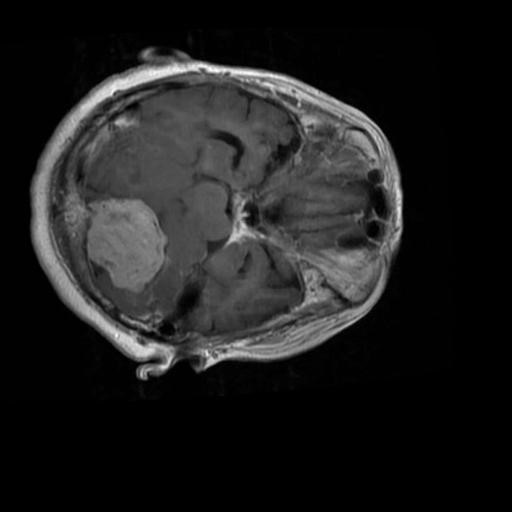
Label: brain_menin